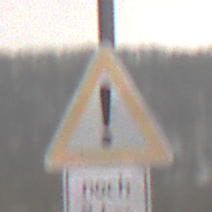
Verkehrszeichen: Gefahrenstelle
Zusatzzeichen unten: LaengeEinerStrecke4
Umgebung: Outdoor, Nature
Tageszeit: Midday
Wetter: Overcast
Licht: Natural
Jahreszeit: Winter
Kontrast: LowContrast